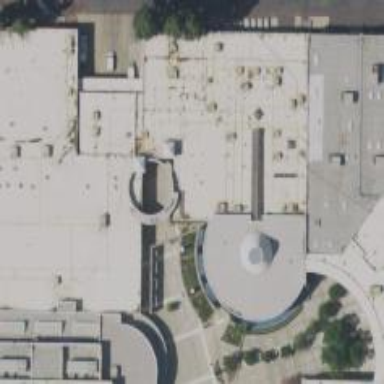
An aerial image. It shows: University building.